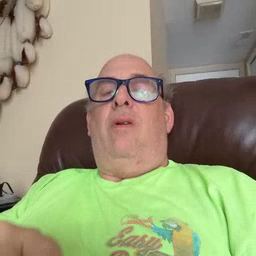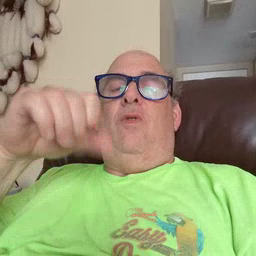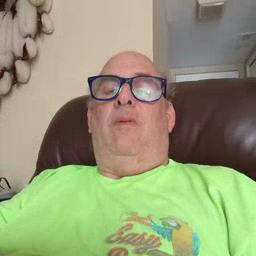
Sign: drop